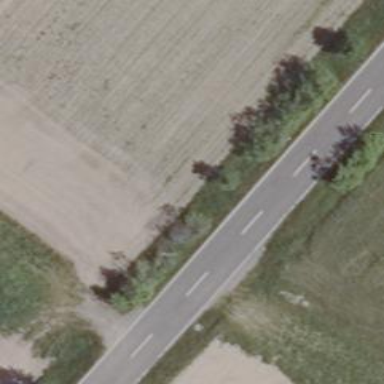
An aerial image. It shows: Asphalt road classified as tertiary.